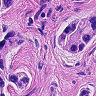
Metastatic tissue present: yes